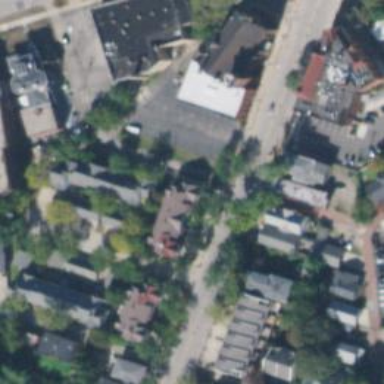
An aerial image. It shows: Alley classified as service road.